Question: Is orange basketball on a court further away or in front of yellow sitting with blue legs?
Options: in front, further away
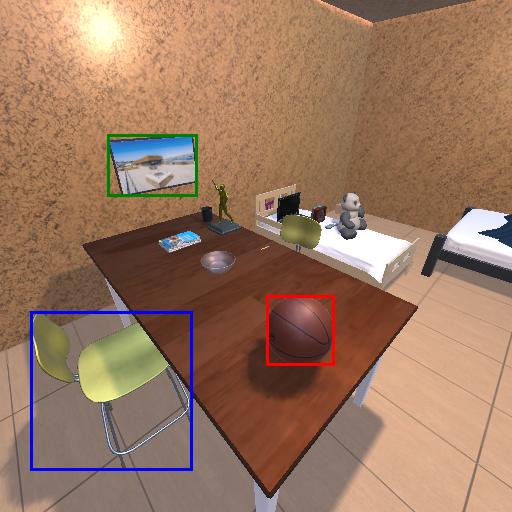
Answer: in front